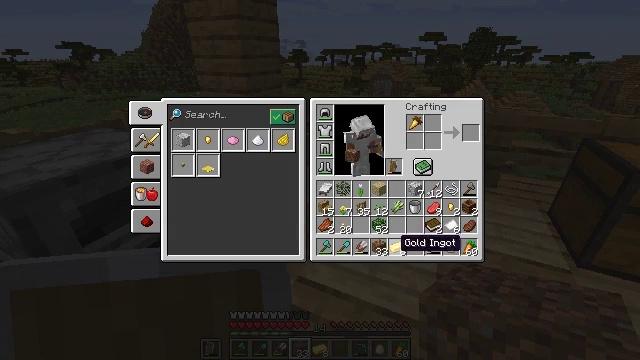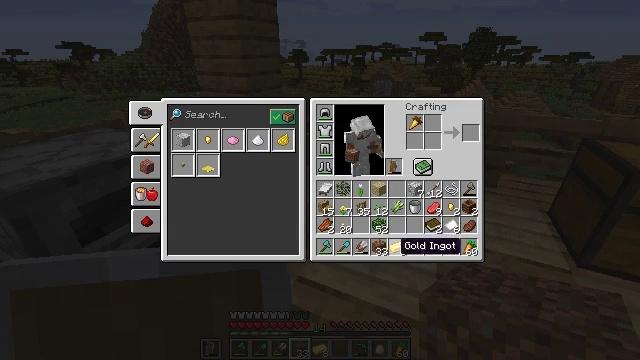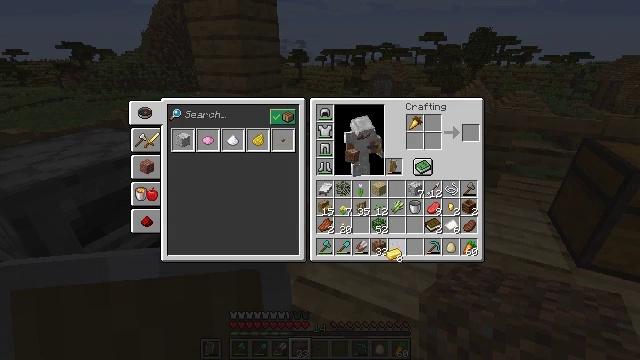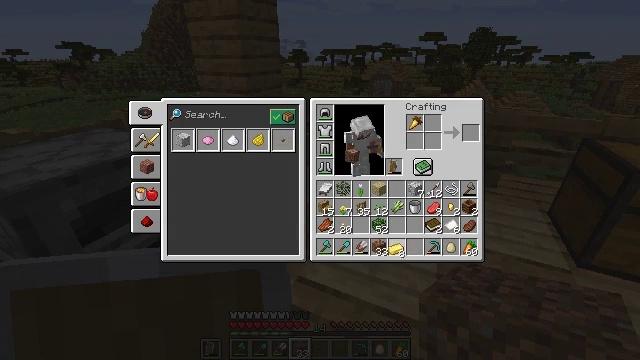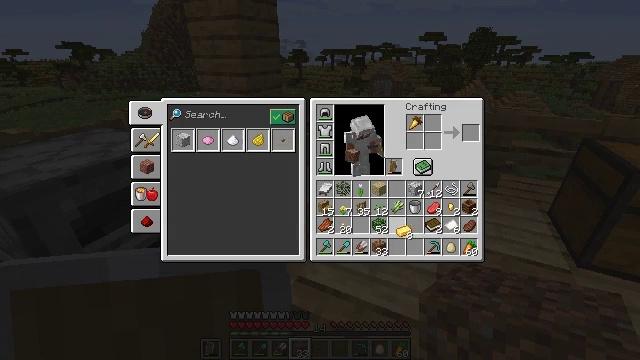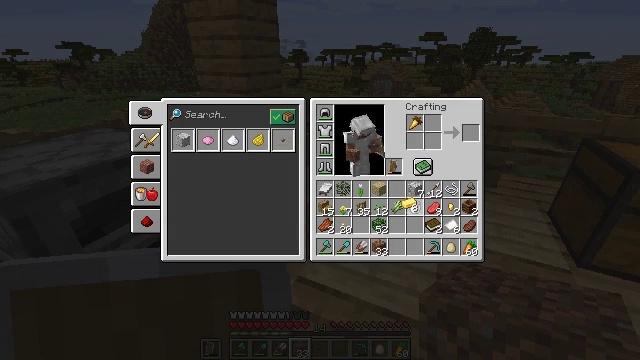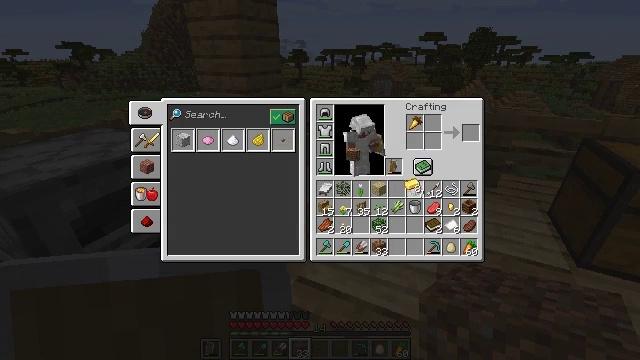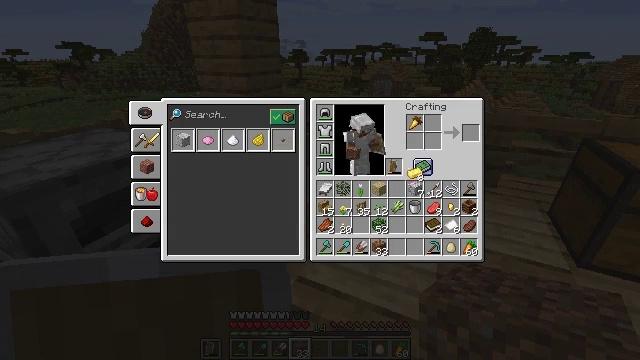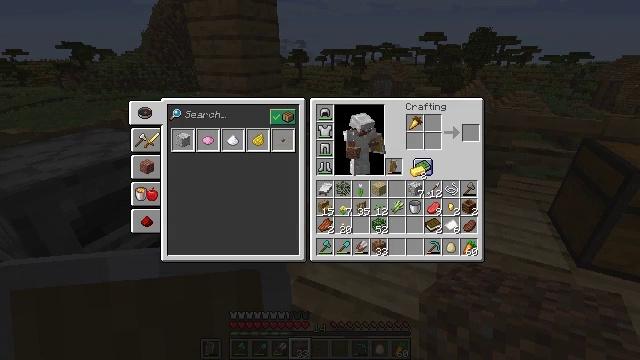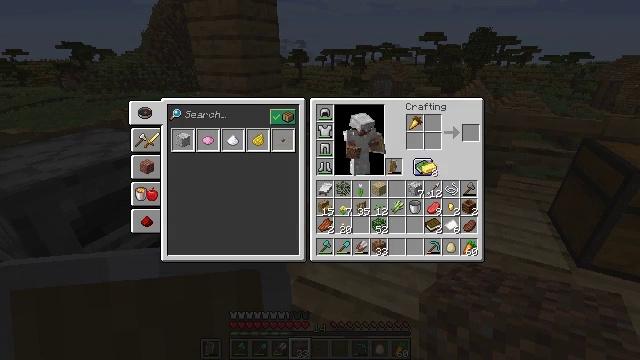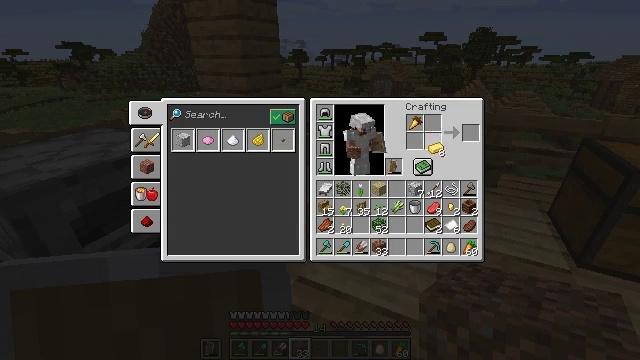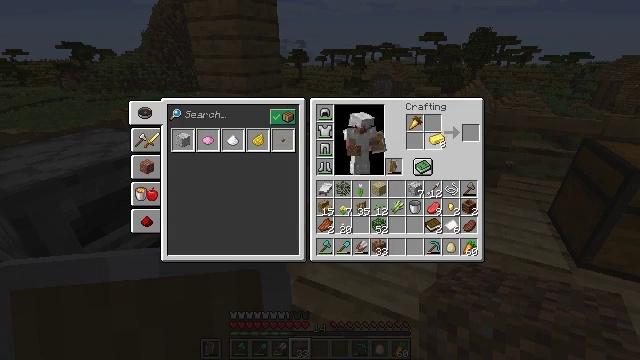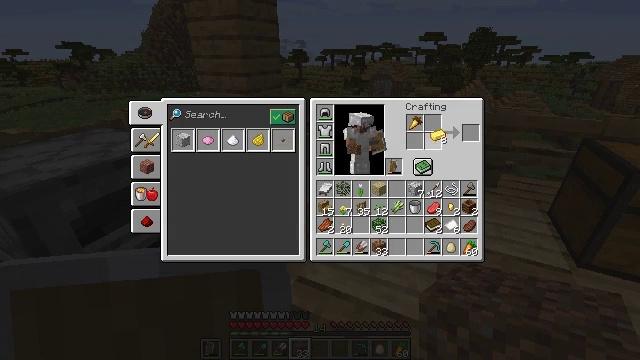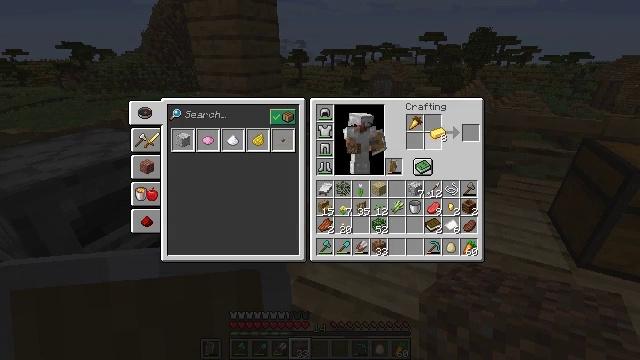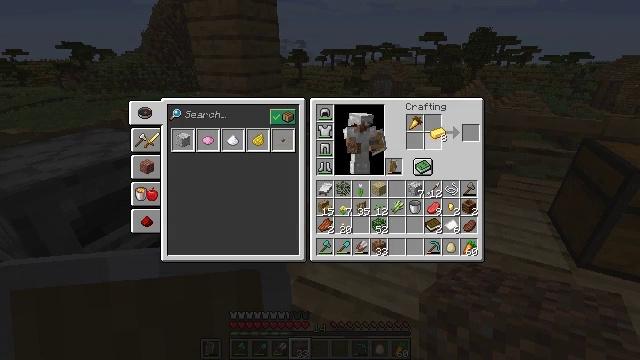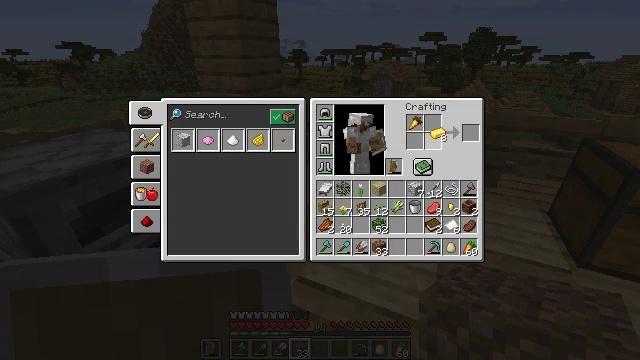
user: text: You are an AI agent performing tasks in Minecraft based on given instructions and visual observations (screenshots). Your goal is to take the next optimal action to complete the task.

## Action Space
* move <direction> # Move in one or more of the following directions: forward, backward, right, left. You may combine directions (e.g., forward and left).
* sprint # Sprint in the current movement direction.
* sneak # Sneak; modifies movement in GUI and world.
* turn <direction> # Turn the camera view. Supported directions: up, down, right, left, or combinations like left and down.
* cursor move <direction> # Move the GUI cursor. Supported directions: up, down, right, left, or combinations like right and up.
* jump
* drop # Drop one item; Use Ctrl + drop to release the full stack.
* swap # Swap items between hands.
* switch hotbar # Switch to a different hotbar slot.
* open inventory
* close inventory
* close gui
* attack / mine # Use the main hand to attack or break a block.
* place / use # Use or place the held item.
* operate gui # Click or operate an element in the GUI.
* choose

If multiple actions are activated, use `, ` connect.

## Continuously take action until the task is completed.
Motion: motion action
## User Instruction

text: Craft gold nugget.
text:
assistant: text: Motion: no_op
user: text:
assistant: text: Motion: operate gui
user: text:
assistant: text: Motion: operate gui
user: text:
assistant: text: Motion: cursor move right and up
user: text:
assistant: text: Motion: cursor move up
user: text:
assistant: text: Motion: cursor move up
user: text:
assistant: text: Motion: cursor move up
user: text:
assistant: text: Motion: no_op
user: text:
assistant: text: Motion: cursor move right
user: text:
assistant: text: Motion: cursor move right and up
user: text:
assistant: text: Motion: cursor move up
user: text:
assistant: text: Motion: no_op
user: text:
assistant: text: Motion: no_op
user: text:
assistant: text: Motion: operate gui
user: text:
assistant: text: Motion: operate gui
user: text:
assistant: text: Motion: operate gui
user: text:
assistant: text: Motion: no_op
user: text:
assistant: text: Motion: no_op
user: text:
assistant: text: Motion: no_op
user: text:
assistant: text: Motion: no_op
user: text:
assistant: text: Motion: no_op
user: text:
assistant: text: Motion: no_op
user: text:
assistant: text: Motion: no_op
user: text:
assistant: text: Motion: no_op
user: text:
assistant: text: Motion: operate gui
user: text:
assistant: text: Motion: operate gui
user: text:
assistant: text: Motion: cursor move down
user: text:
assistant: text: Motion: cursor move right and down
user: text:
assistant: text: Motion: cursor move down
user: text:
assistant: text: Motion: no_op